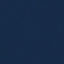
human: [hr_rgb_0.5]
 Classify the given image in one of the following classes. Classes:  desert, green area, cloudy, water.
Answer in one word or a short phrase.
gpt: water